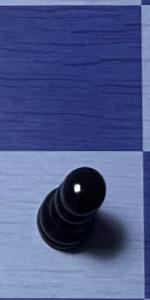
Label: Pawn_Black